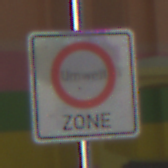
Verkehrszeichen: BeginnUmweltzone
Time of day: MorningAfternoon
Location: Outdoor (Special)
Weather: PartlyCloudy
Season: NotSpecified
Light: Natural